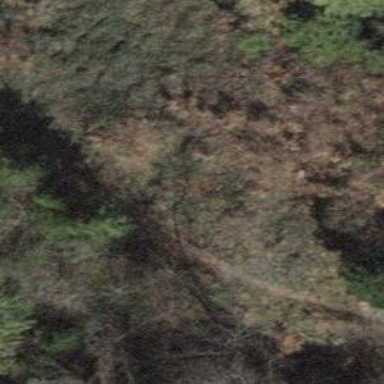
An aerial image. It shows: Path on the ground.